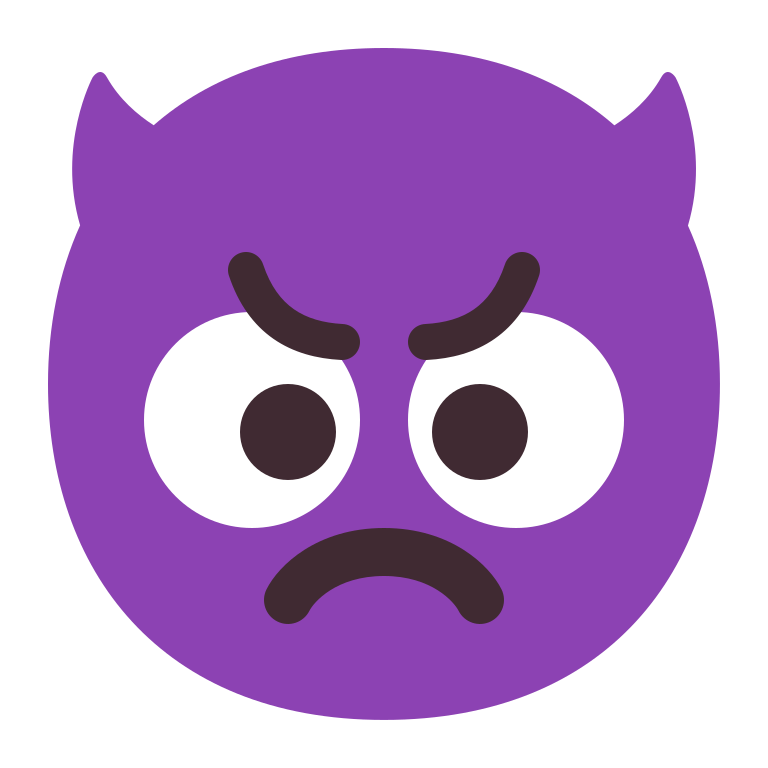
angry face with horns flat